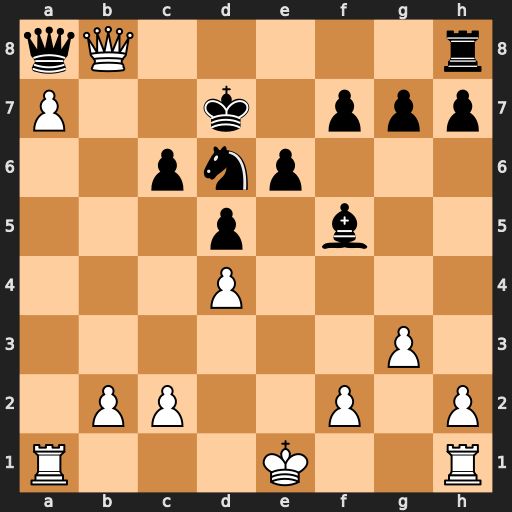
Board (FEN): qQ5r/P2k1ppp/2pnp3/3p1b2/3P4/6P1/1PP2P1P/R3K2R
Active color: w
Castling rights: KQ
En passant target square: -
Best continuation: Qxh8 Qxh8 a8=Q Qxa8 Rxa8